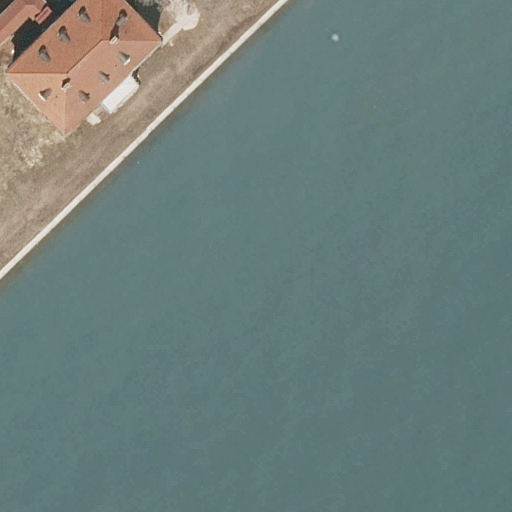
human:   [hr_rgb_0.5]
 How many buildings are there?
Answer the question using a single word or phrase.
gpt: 1

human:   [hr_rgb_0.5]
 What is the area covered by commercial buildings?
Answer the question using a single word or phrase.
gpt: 0m2

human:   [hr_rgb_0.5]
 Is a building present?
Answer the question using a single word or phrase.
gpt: yes

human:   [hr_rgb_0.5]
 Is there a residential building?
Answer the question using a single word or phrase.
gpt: yes

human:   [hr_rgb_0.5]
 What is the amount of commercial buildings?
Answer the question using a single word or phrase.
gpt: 0

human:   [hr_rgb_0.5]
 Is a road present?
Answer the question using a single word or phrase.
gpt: no

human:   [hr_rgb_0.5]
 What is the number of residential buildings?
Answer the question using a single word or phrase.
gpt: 1

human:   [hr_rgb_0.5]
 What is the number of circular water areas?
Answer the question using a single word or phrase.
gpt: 0

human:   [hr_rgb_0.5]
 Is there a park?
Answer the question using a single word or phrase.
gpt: yes

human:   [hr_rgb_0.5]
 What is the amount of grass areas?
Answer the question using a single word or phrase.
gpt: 1

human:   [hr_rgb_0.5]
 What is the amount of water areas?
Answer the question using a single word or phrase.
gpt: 1

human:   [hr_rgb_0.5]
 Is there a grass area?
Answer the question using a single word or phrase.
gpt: yes

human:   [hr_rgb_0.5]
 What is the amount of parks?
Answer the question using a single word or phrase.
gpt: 1

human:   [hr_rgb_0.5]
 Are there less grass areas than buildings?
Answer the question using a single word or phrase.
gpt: no

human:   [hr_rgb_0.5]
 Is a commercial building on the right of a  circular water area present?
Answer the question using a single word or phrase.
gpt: no

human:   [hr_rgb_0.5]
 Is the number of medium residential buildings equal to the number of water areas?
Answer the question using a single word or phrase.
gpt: no

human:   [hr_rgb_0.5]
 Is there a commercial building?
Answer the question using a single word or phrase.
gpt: no

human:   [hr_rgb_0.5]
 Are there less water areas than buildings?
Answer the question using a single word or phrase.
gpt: no

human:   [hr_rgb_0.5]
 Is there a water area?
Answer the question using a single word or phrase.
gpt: yes

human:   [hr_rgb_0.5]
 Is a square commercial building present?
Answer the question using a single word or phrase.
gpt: no

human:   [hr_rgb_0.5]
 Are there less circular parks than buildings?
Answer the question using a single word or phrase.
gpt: yes

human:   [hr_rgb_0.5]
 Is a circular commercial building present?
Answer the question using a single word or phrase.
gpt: no

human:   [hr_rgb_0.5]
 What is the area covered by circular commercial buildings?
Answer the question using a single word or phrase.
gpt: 0m2

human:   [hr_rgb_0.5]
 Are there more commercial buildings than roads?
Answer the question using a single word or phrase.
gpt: no

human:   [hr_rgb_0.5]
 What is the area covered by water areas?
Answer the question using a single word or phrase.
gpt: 9033m2

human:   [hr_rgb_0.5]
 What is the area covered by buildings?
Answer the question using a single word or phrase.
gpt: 49m2

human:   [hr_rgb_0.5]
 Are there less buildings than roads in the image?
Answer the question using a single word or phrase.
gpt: no

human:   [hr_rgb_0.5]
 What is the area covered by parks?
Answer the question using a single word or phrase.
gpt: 10603m2

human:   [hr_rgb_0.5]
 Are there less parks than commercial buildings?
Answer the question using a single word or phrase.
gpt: no

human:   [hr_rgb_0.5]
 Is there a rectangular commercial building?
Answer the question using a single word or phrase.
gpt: no

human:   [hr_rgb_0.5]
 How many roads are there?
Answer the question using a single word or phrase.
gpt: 0

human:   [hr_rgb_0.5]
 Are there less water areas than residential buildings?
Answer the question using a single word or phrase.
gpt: no

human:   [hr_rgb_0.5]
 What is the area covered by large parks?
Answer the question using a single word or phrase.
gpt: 10603m2

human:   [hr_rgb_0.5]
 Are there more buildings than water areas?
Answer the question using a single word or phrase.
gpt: no

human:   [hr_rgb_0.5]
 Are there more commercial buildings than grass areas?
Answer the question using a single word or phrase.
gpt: no

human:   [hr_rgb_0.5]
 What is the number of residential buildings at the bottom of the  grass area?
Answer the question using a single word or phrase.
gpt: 1

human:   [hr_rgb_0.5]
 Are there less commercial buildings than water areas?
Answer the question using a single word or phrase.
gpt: yes

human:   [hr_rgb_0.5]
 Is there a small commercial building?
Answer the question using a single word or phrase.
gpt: no

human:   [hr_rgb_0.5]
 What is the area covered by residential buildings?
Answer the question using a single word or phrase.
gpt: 49m2

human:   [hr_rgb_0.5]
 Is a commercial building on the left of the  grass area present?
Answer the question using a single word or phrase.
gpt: no

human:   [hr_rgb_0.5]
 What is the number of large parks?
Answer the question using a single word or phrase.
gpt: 1

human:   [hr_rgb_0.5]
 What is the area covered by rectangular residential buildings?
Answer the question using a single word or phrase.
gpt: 0m2

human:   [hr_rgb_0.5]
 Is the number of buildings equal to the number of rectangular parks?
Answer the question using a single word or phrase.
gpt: yes

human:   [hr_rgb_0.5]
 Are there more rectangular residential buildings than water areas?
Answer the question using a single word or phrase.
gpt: no

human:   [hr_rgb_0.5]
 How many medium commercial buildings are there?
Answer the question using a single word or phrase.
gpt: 0

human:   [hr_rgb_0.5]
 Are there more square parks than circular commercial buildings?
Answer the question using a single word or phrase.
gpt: no

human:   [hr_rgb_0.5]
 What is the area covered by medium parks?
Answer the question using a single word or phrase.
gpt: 0m2

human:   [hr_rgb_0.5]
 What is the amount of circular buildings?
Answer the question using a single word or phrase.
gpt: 0

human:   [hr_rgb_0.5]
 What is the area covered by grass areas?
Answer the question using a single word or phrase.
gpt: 1279m2

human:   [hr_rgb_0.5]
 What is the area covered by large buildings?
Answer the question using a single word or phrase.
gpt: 0m2

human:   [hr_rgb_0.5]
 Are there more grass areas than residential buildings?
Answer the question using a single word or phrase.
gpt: no

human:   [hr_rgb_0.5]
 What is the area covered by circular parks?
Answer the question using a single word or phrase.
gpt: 0m2

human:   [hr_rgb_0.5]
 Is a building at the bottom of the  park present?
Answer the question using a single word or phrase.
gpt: yes

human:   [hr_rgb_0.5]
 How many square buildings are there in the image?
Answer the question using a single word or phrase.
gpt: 0

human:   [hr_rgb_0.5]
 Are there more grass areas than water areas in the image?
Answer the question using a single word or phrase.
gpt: no

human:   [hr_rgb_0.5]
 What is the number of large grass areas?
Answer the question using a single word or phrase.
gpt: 1

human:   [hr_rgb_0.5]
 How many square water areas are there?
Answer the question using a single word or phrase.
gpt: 0

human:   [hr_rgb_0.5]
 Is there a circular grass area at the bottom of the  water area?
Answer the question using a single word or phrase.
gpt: no

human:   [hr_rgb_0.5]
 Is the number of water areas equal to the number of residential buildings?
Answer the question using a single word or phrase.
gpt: yes

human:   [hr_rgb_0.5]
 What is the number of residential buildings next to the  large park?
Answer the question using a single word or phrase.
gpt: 1

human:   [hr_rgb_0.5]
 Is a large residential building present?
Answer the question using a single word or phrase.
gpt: no

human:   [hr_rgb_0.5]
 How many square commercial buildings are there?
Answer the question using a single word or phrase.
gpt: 0

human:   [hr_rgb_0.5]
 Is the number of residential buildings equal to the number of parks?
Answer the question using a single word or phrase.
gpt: yes

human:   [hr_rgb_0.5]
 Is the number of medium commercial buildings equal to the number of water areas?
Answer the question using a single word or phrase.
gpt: no